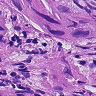
Metastatic tissue present: yes